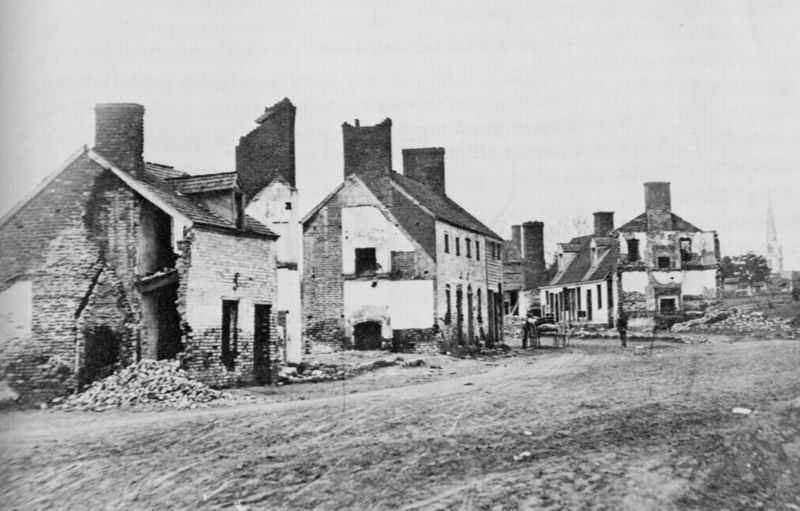
Titel: Folgen der Bombardements auf Freddricksburg
Künstler: Mathew B. Brady
Schlagwörter: himmel, mann, schatten, weiß, kirchturm, menschen, stadt, fenster, frankreich, grau, licht, männer, schwarz, strasse, tür, dach, gebäude, haus, weg, wiese, alt, architektur, stein, steine, feld, häuser, person, kamin, kamine, karren, schornstein, fassade, schotter, verlassen, dorf, dächer, mauer, schornsteine, ziegel, kutsche, schutt, wagen, krieg, schaden, zerstörung, tor, foto, fotografie, verfall, eingang, ruine, scheune, stockwerk, haufen, trostlos, abbruch, schwarz-weiss, ruinen, photo, kurve, kaputt, ziegelsteine, zerstört, esse, verfallen, zerfall, etage, pferdewagen, zerfallen, ziegelstein, nachkriegszeit, einsturz, schade, zerbombt, steinhaufen, stieglitz, baufällig, ruinenkamine, verwüstet, kriegslandschaft, krieg zerstörung